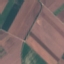
Land use / land cover class: AnnualCrop